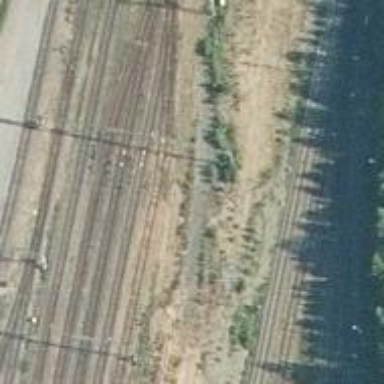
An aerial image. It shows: Railway signal.